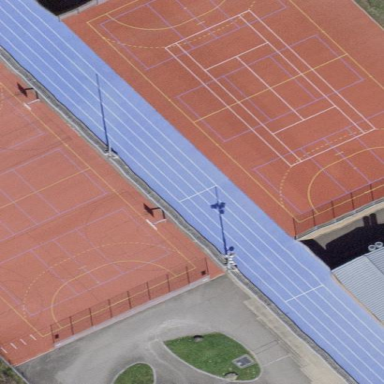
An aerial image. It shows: Athletics track located in leisure land area.